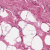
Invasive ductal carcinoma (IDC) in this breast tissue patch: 0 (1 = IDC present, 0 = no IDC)